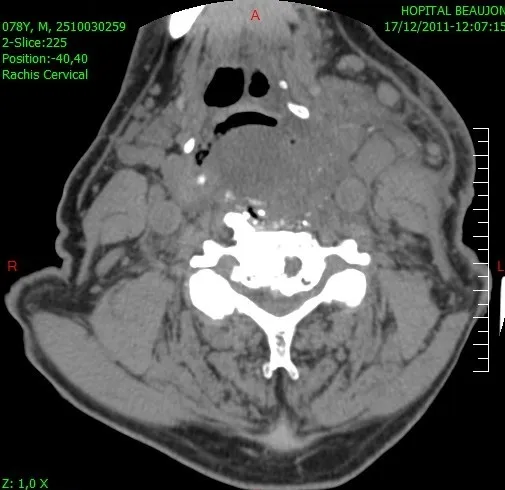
Postoperative sagittal cervical CT scan with bone windowing showing complete resection of anterior osteophytes.
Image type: radiology (ct)